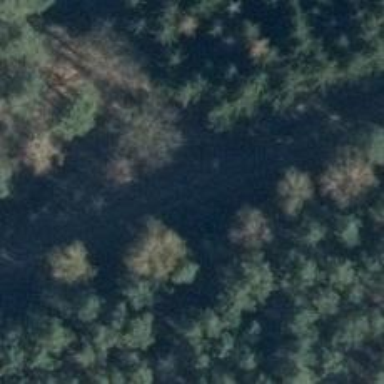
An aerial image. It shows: Gravel track with Grade 3 quality.